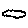
Label: cloud